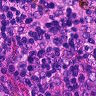
Metastatic tissue present: no